Field crop: maize
Growth stage: 1
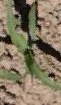
Species: maize